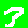
Digit: 3